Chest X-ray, PA view. Patient: 53 years old, sex F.
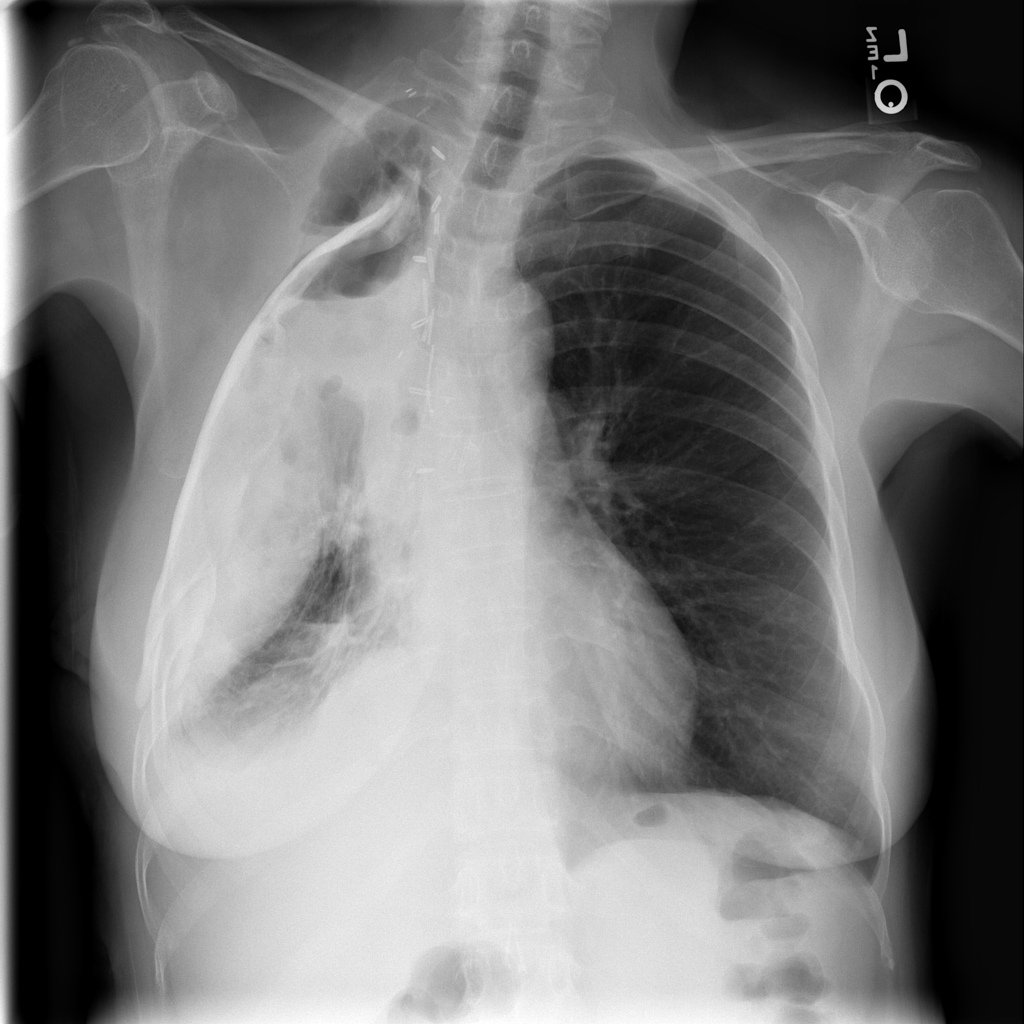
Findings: No Finding